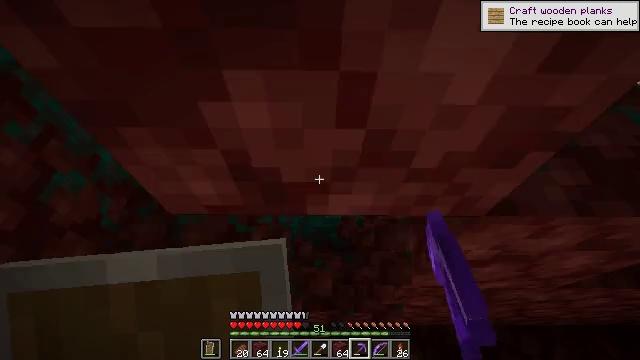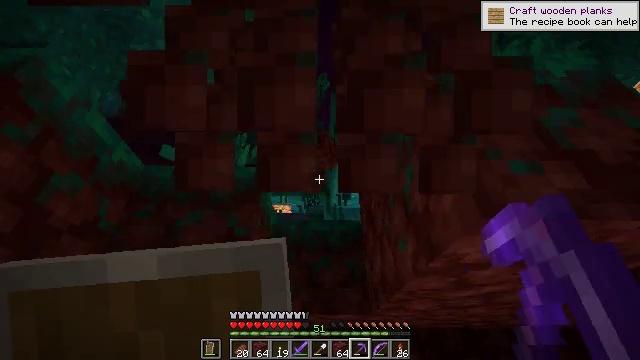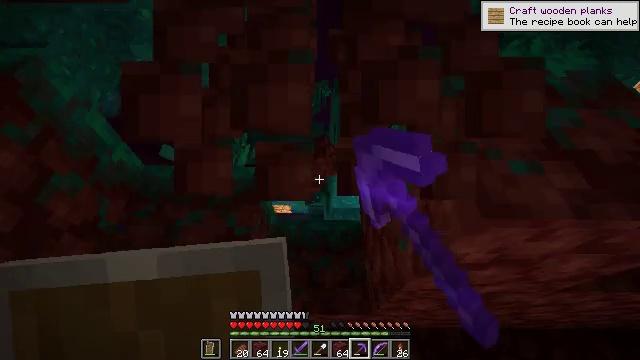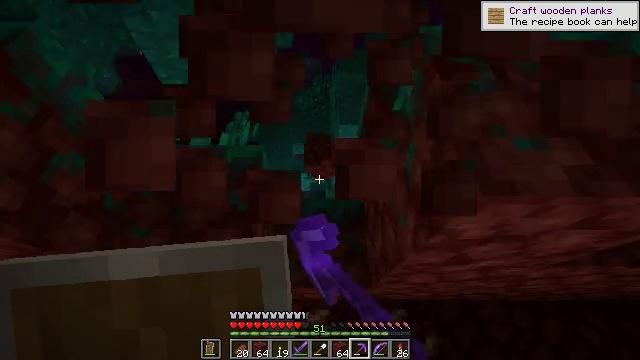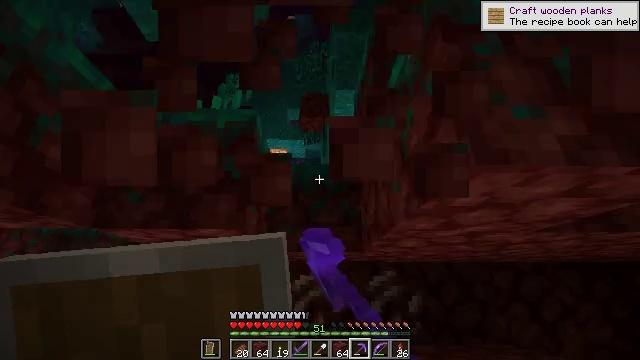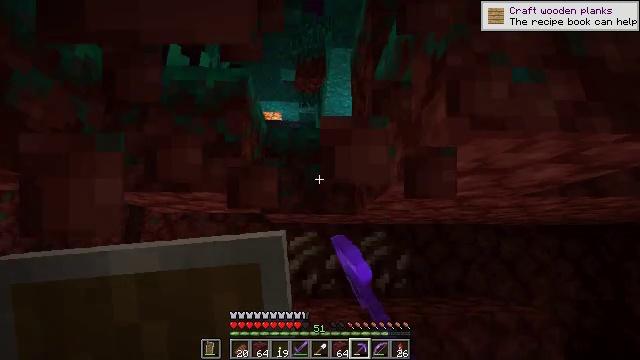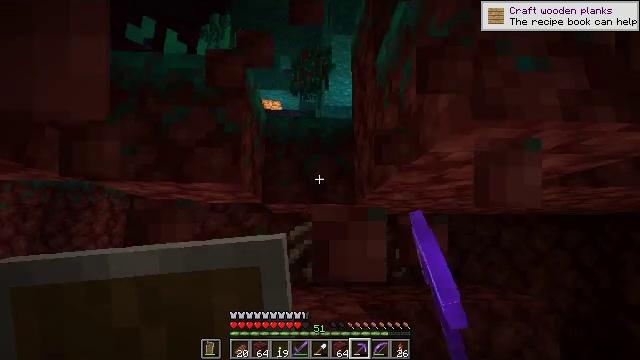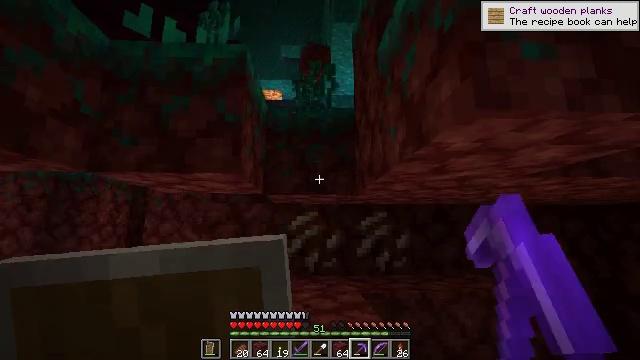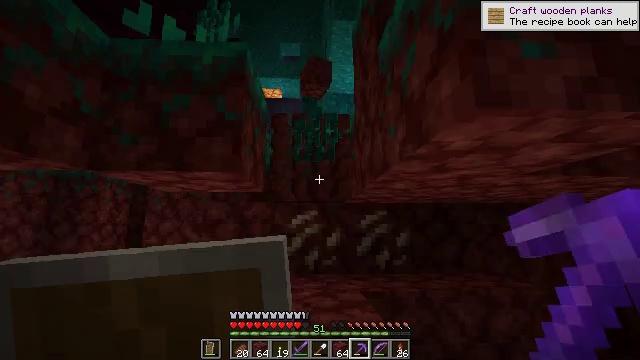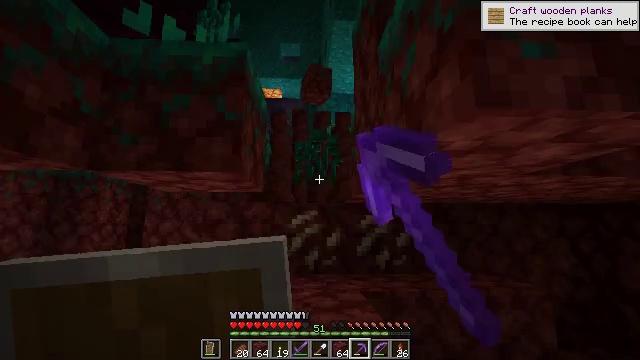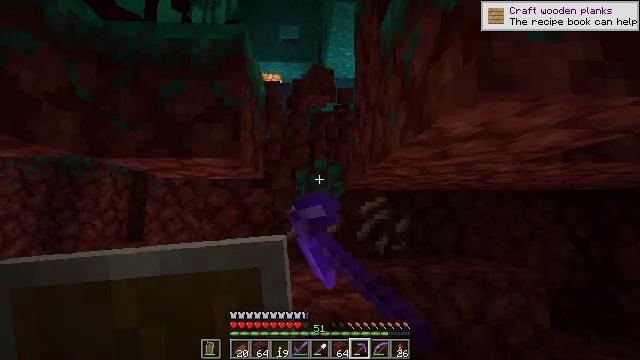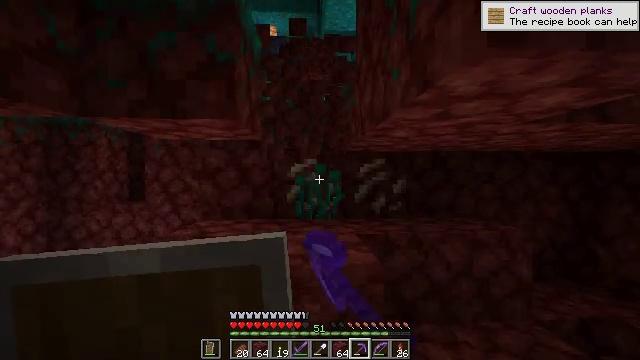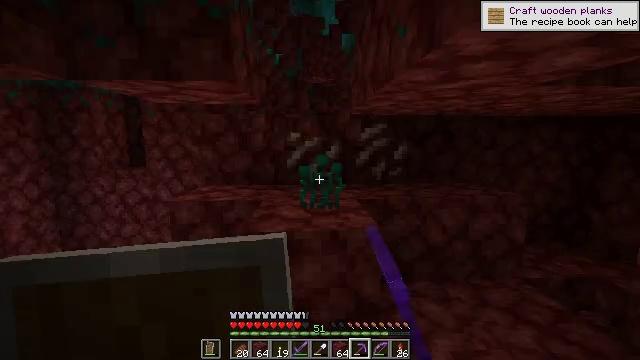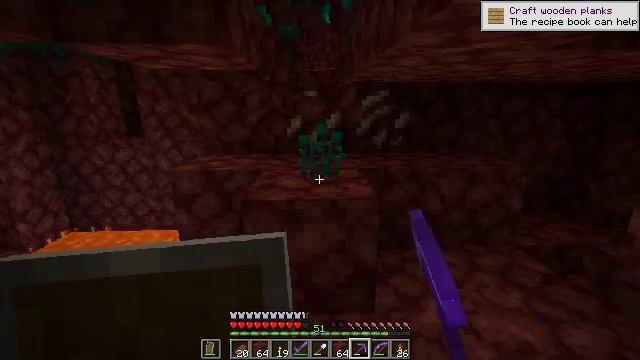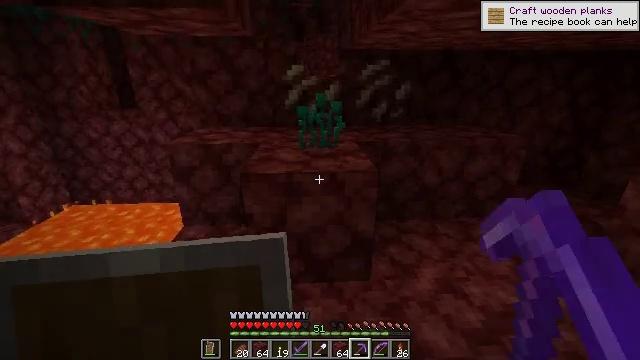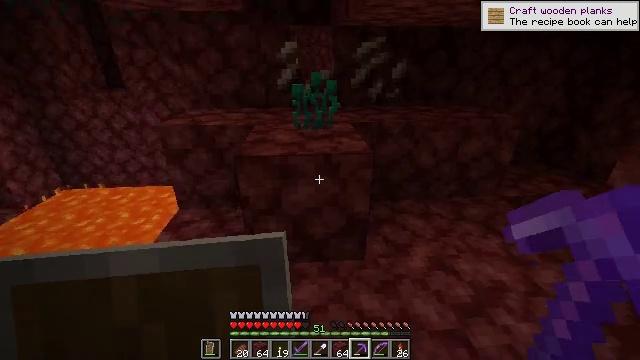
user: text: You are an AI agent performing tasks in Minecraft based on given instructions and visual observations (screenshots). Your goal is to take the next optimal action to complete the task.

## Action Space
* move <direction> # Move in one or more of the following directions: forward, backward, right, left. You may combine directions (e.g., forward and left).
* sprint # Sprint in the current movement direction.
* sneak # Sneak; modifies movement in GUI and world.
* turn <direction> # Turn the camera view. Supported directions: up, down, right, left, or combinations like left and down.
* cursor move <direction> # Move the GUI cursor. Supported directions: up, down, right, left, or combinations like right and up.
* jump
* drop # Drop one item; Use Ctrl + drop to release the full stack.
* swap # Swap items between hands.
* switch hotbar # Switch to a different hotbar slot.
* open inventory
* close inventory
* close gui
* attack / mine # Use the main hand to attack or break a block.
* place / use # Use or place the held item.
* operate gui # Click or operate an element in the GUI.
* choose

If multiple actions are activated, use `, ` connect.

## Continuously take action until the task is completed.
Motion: motion action
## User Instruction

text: Collect the warped nylium block.
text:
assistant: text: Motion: attack / mine
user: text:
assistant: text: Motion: attack / mine
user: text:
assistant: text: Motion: turn down
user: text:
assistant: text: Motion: turn right and down
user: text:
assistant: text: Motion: turn right and down
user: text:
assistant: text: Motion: turn down
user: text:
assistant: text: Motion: turn down
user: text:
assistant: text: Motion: attack / mine
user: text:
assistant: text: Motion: attack / mine
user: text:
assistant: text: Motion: turn down
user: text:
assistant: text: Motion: turn down
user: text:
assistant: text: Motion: turn down
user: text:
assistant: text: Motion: turn down
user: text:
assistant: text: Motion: turn down
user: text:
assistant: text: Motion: turn right and down
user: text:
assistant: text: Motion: turn down
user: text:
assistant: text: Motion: no_op
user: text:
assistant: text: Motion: move forward
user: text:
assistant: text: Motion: move forward
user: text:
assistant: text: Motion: move forward
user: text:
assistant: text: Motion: move forward, turn left
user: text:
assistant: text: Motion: move forward
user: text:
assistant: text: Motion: move forward
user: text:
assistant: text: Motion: move forward, jump
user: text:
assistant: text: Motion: move forward, jump
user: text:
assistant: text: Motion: move forward, jump
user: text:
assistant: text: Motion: move forward, jump
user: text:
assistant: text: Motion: move forward, jump
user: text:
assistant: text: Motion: move forward
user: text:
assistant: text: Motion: move forward